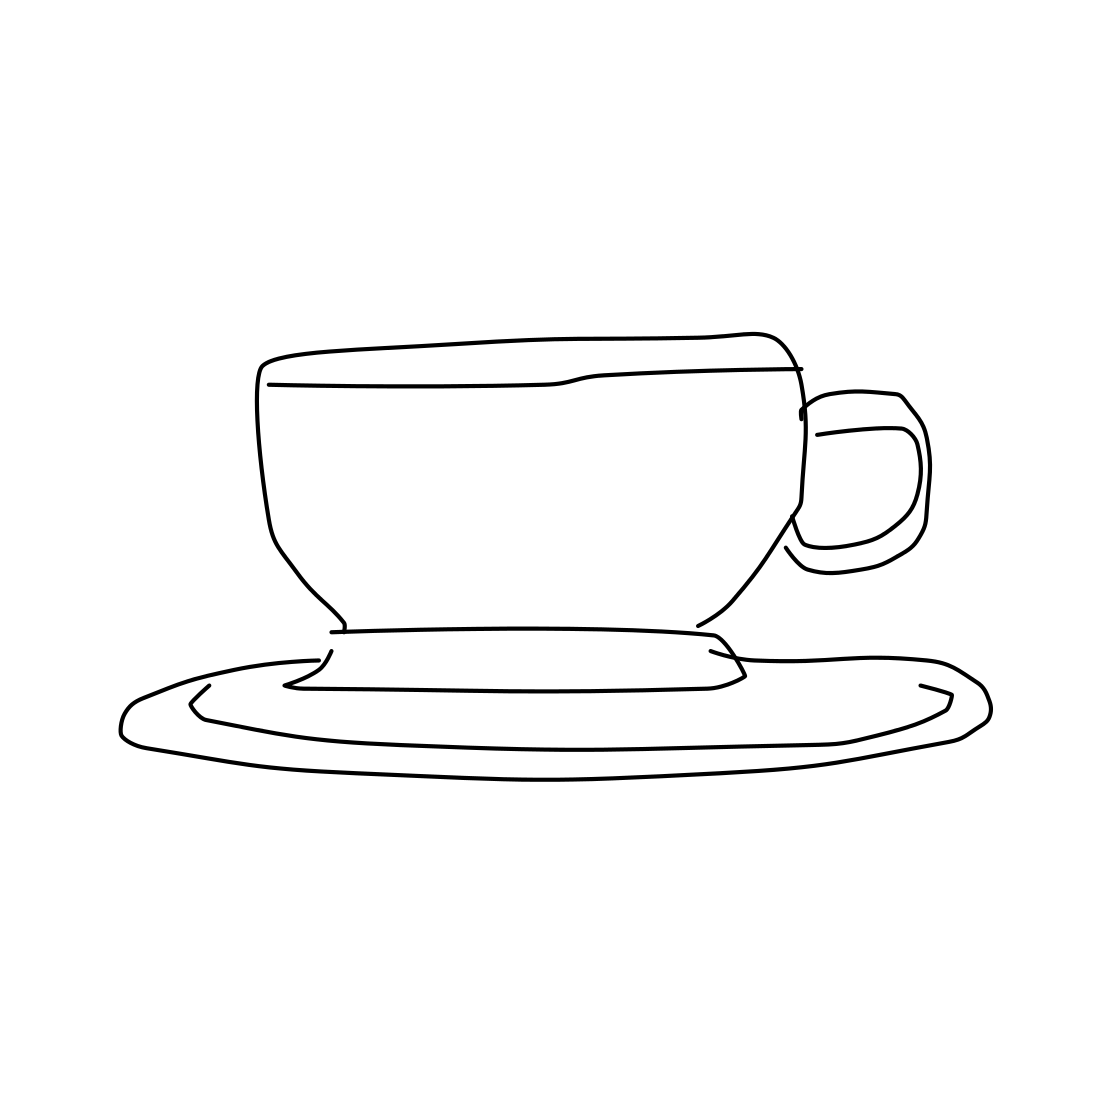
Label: teacup